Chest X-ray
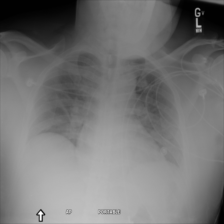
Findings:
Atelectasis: negative
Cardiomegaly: negative
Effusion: negative
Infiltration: negative
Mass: negative
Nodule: negative
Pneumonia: negative
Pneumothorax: negative
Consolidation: negative
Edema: negative
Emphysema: negative
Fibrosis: negative
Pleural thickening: negative
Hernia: negative